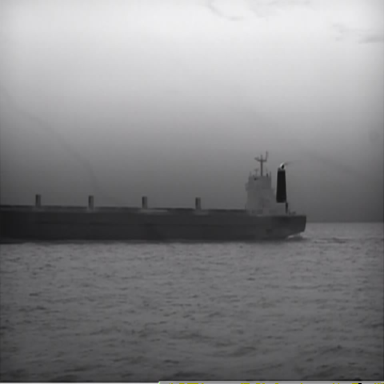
There is a liner in the infrared image.